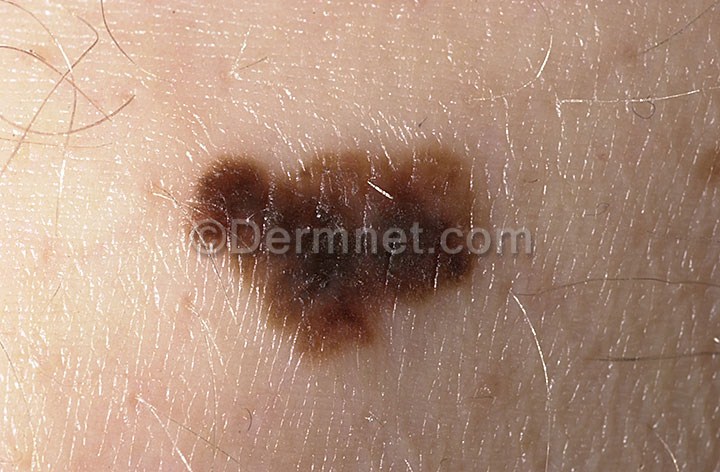
Disease: Melanoma Skin Cancer Nevi and Moles